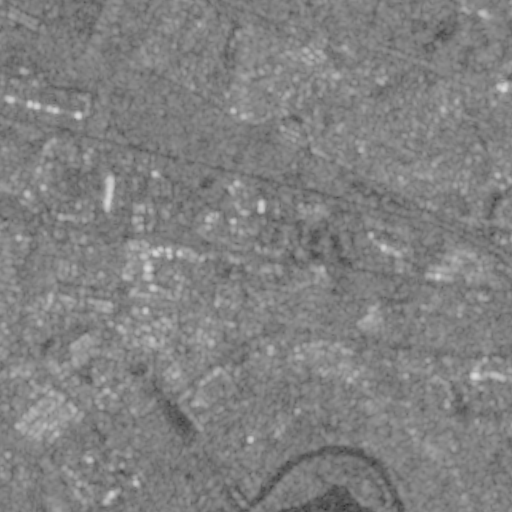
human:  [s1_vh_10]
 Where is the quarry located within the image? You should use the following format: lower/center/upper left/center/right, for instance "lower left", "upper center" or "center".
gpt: The quarry is located in the upper left of the image.
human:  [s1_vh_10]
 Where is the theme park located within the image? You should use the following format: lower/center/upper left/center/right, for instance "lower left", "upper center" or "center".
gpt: The theme park is located in the center right of the image.
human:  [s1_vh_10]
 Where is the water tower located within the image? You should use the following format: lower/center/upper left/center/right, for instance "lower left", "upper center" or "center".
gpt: The water tower is located in the upper center of the image.
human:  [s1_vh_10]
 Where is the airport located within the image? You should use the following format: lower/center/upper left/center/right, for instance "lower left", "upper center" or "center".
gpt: There is no airport in the image.

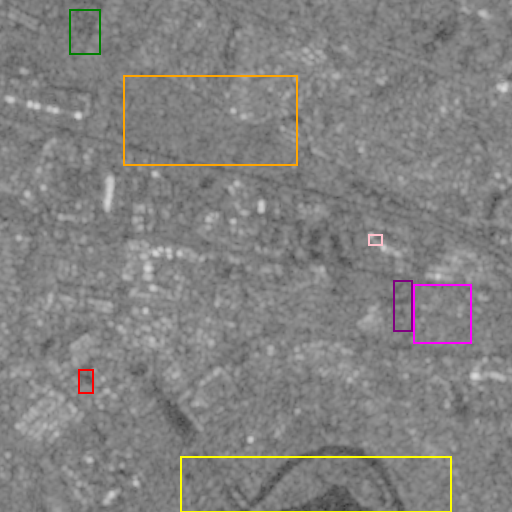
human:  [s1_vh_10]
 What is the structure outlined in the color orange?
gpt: The structure outlined in orange is a crop field.
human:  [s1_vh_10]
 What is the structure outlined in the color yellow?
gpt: The structure outlined in yellow is a park.
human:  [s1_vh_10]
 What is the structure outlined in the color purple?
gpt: The structure outlined in purple is a parking lot.
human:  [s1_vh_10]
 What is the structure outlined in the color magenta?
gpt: The structure outlined in magenta is a power substation.
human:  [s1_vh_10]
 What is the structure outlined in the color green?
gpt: The structure outlined in green is a quarry.
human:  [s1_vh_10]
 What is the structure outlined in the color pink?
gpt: The structure outlined in pink is a theme park.
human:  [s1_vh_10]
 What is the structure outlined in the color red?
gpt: The structure outlined in red is a track.
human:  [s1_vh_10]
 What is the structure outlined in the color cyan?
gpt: There is no cyan outline.